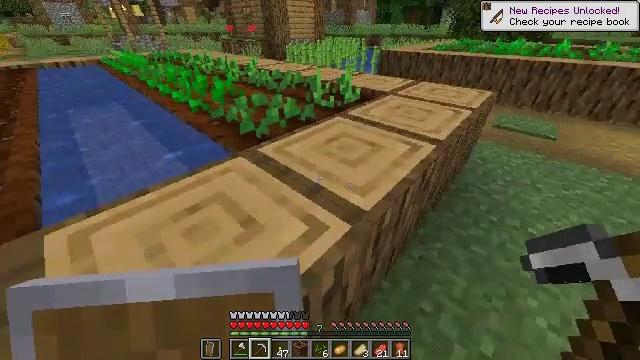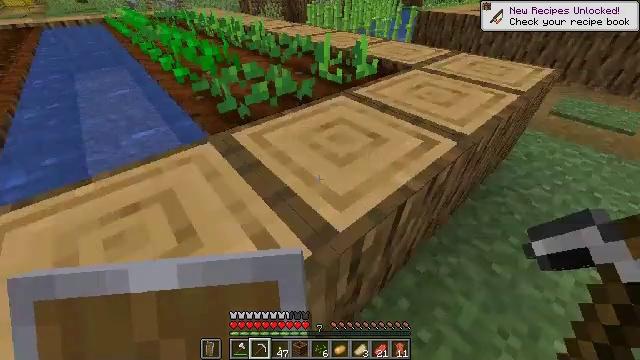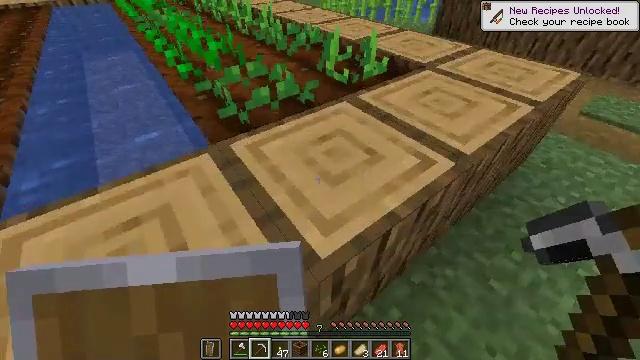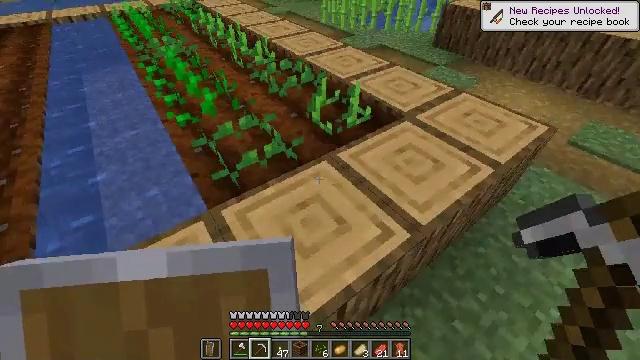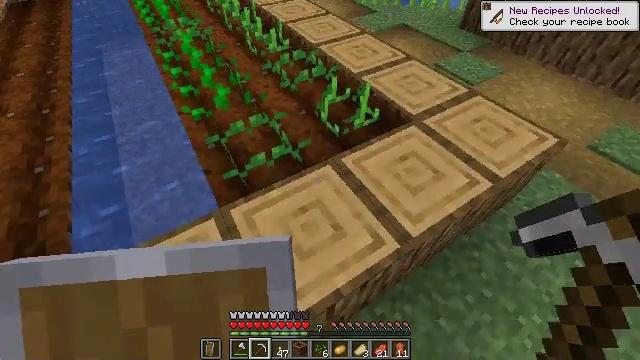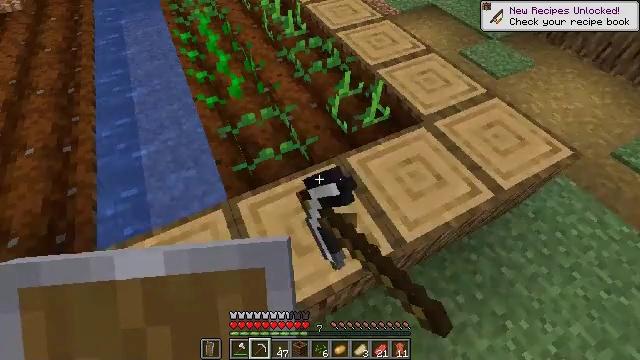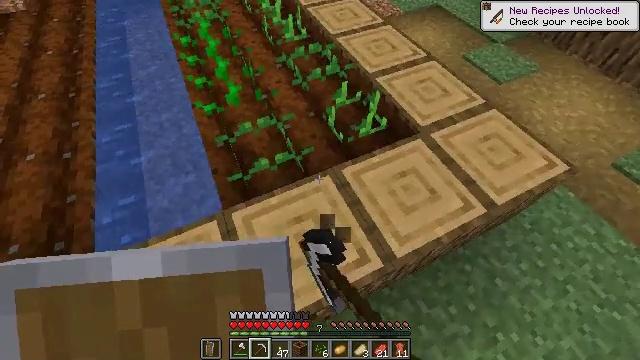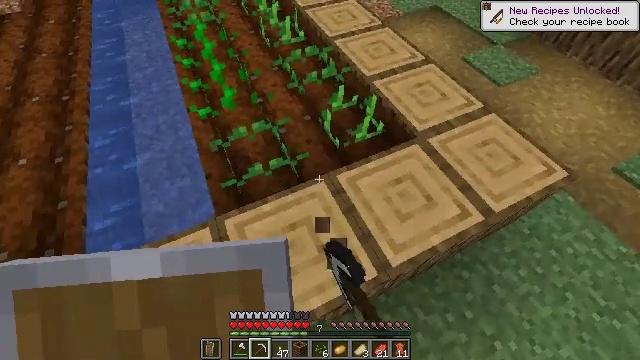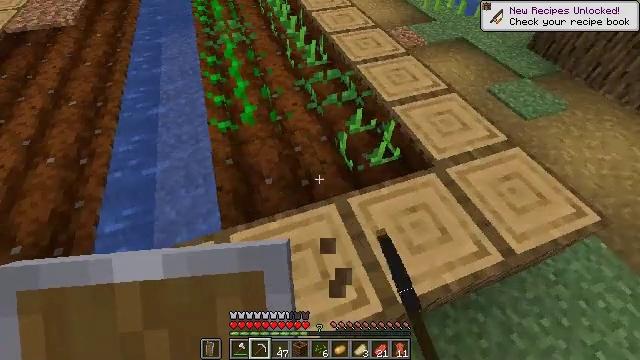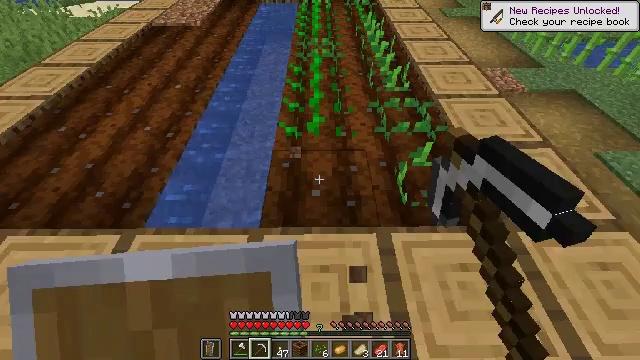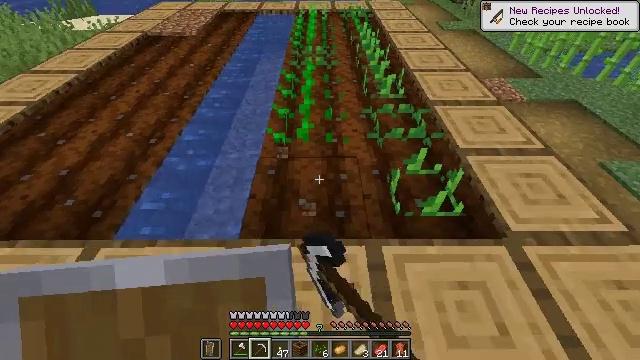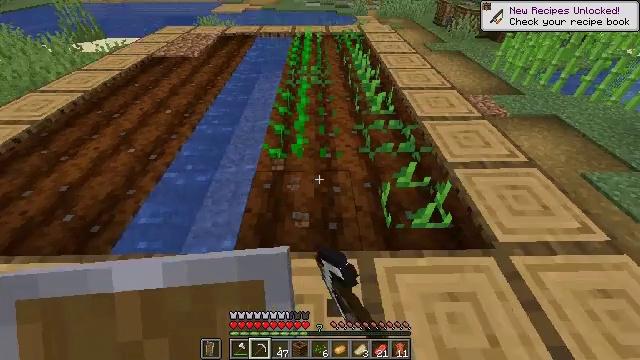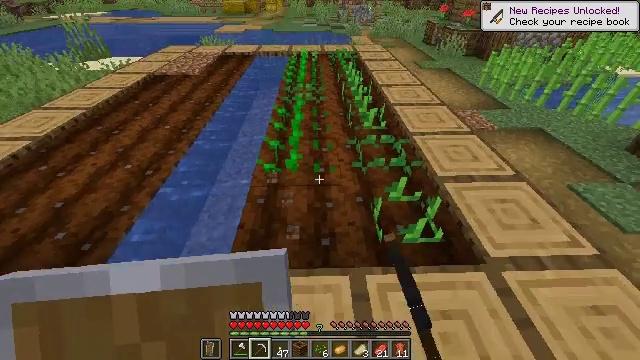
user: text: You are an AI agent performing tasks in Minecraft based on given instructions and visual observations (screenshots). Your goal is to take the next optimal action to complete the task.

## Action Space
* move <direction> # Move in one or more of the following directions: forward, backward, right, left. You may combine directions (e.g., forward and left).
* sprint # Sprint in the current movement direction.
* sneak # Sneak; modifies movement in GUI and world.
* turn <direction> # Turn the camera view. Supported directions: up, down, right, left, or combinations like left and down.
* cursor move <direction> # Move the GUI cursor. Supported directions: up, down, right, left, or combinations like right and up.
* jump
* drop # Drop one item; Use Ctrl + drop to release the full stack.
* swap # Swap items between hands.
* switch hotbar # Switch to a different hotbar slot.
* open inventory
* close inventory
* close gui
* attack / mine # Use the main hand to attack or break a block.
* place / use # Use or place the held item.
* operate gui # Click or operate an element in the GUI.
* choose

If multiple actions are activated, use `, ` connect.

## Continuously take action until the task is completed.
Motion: motion action
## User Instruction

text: Collect carrots by breaking the crop.
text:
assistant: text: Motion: move forward, sprint, turn left and down
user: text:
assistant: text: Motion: move forward, sprint, turn left and down, jump
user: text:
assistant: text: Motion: move forward, sprint, jump
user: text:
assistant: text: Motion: move forward, sprint, turn left and down, attack / mine, jump
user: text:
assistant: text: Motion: move forward, sprint, turn left and down, attack / mine
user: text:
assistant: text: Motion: move forward, turn left, attack / mine
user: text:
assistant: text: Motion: attack / mine
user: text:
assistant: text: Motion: turn left and up, attack / mine
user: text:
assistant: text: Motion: turn left and up, attack / mine
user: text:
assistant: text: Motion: turn up, attack / mine
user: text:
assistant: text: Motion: turn up, attack / mine
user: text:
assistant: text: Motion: move forward, turn up, attack / mine
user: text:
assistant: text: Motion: attack / mine